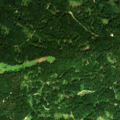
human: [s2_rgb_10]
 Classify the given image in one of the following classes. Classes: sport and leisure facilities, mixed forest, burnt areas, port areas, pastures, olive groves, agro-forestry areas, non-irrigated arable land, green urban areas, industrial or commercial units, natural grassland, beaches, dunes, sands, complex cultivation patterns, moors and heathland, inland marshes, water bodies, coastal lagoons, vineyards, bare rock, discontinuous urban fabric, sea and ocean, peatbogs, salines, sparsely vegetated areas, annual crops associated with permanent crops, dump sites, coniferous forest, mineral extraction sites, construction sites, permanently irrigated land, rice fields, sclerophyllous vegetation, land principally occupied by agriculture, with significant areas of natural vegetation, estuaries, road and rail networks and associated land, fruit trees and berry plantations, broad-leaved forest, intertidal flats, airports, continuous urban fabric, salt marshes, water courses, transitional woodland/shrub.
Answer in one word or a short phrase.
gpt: coniferous forest, mixed forest